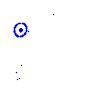
Particle: proton